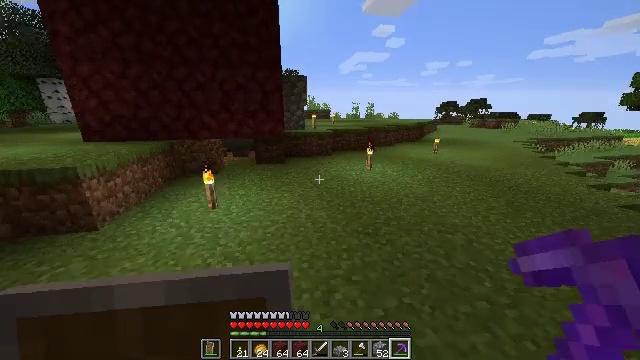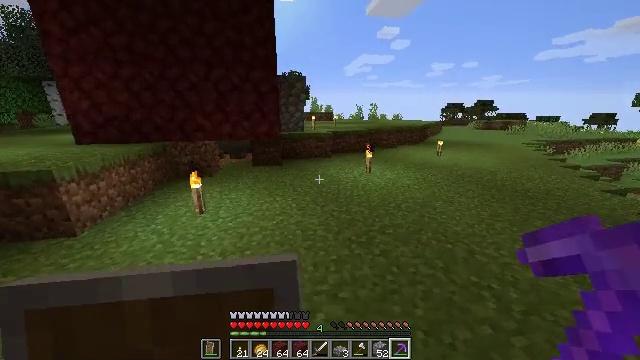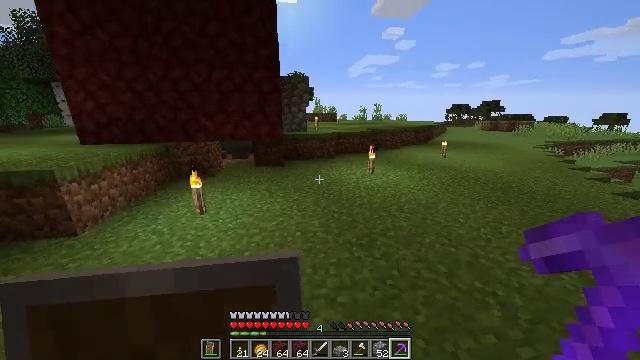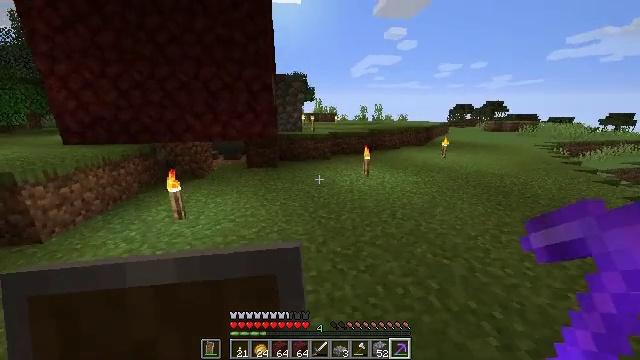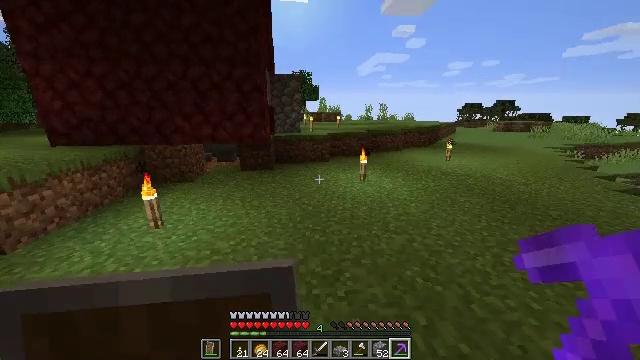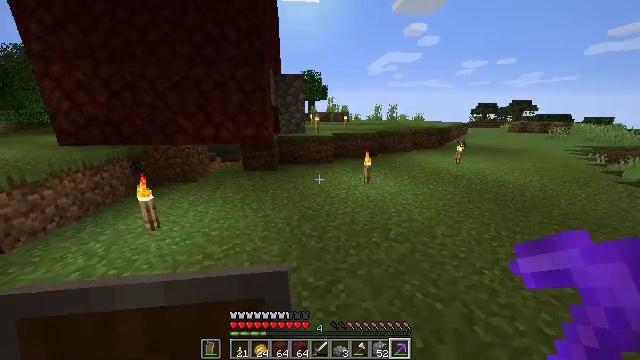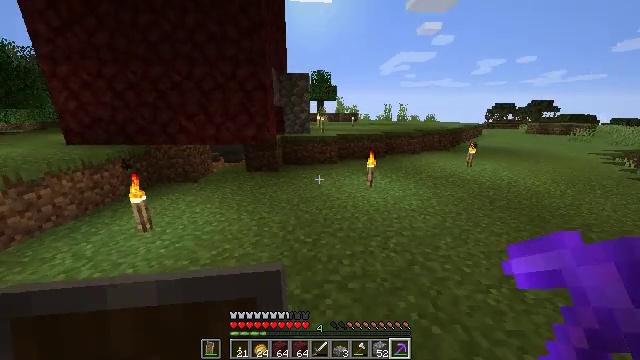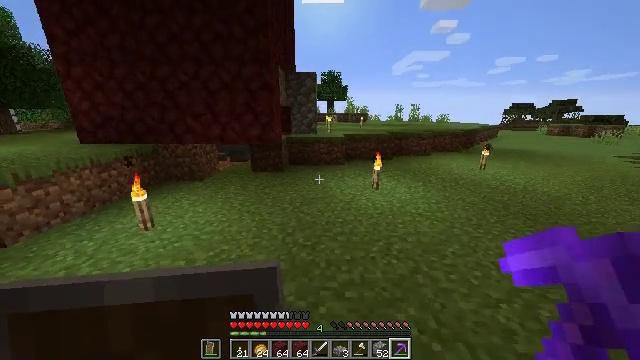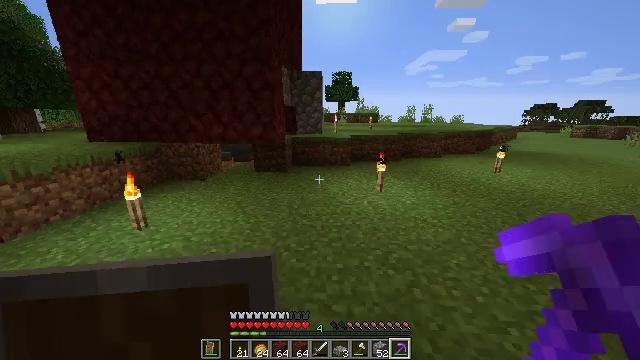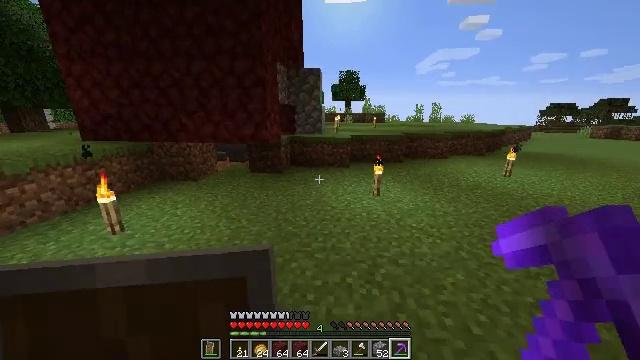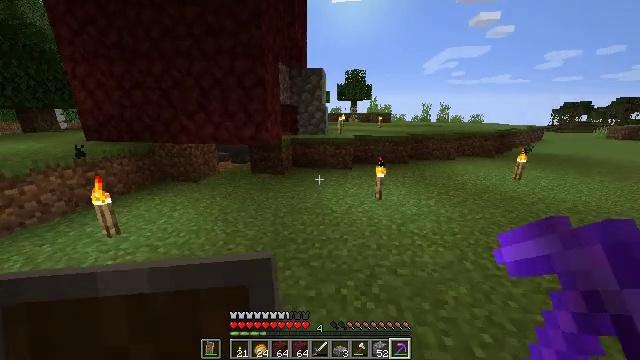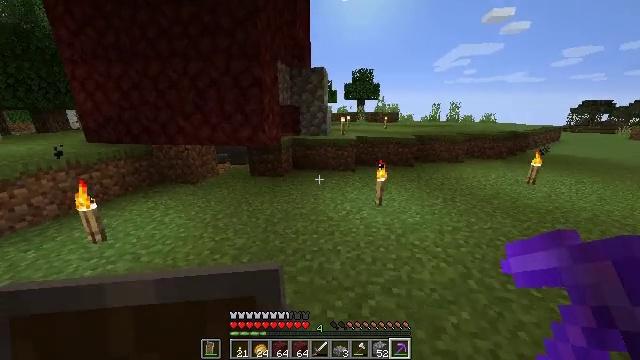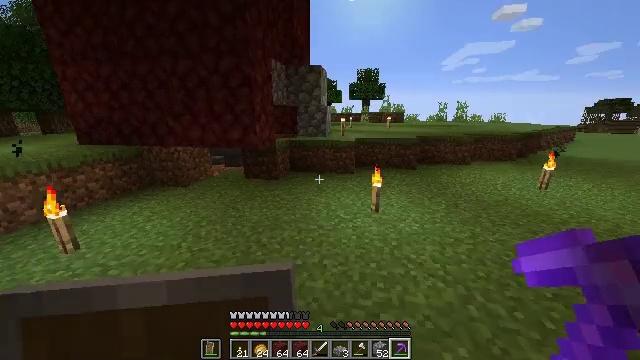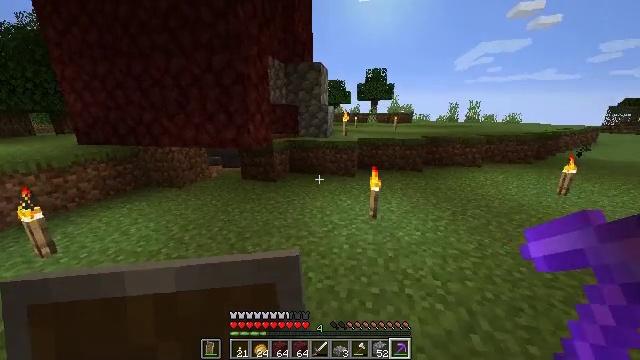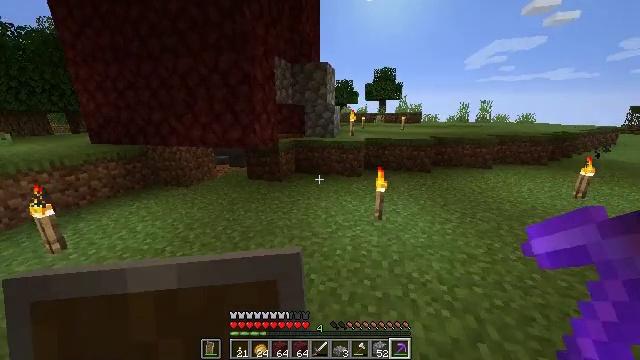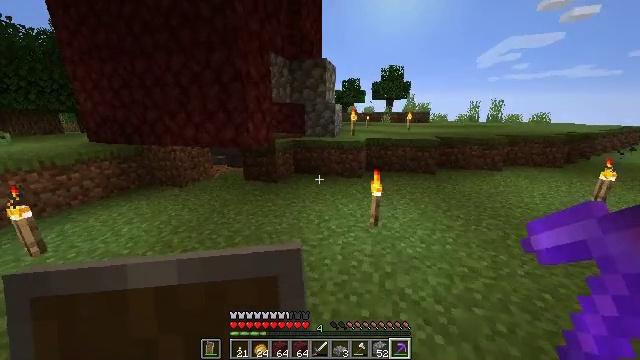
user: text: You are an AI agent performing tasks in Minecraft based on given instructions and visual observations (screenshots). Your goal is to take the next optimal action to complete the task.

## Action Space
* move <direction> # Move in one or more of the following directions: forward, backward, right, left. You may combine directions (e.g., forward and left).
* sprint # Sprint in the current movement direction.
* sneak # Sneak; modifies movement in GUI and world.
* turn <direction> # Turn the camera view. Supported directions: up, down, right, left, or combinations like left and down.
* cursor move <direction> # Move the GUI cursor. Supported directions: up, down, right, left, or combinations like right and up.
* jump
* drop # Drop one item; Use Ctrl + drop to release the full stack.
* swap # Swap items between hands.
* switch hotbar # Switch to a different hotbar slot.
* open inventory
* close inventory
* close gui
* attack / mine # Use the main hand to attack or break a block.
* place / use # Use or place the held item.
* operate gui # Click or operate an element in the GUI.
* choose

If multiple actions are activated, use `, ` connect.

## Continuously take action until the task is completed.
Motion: motion action
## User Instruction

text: craft item air
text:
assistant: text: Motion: move forward and move right, turn left
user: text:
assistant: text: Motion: move forward and move right, turn left
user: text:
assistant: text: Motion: move forward and move right
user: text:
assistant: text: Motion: move forward and move right, turn left
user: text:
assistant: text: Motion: move forward and move right, turn left
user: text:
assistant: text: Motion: move forward and move right, turn left
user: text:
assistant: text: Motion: move forward and move right, turn left
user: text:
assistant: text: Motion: move forward and move right, turn left
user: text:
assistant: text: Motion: move forward and move right, turn left
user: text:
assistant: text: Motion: move forward and move right, turn left
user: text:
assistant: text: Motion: move forward and move right, turn left
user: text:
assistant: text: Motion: move forward and move right, turn left
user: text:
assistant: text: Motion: move forward and move right, turn left
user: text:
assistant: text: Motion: move forward and move right, turn left
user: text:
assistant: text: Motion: move forward and move right, turn left
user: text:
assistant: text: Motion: move forward and move right, turn left
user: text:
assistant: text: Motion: move forward and move right, turn left
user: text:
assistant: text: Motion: move forward and move right, turn left
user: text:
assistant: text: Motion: move forward and move right, turn left
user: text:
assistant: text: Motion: move forward and move right, turn left
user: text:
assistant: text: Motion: move forward and move right, turn left
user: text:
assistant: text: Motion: move forward and move right, turn left
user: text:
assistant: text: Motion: move forward and move right, turn left
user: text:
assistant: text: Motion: move forward and move right, turn left
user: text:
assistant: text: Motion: move forward and move right, turn left
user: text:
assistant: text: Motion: move forward and move right, turn left
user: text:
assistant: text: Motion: move forward and move right, turn left
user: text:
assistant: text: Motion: move forward and move right, turn left
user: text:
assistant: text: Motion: move forward and move right, turn left
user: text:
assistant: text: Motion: move forward and move right, turn left